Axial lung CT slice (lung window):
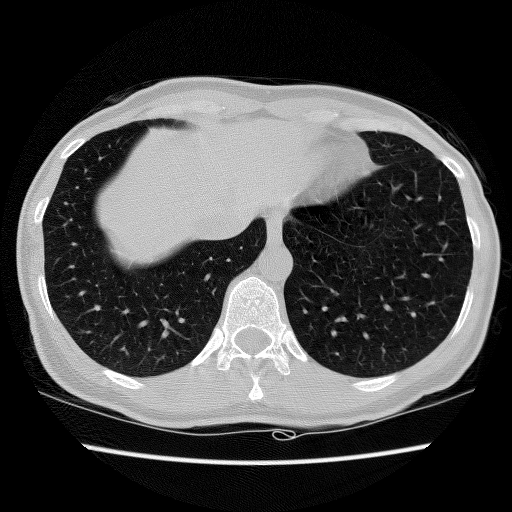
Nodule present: no